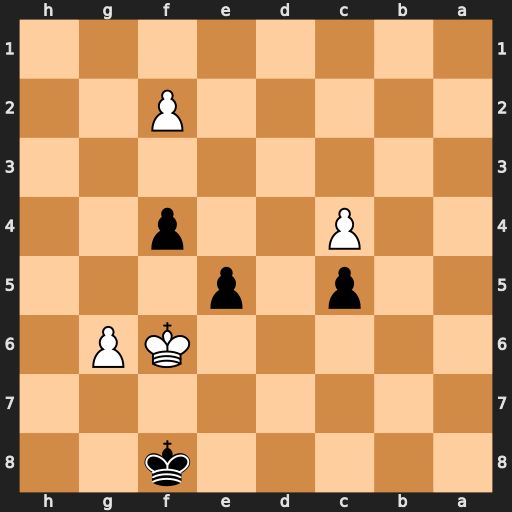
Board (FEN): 5k2/8/5KP1/2p1p3/2P2p2/8/5P2/8
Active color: b
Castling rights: -
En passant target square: -
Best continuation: e4 Ke5 e3